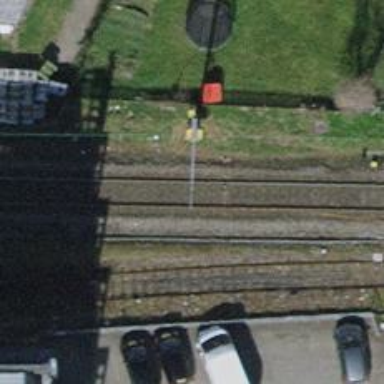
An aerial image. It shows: Railway milestone.